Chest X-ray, PA view. Patient: 63 years old, sex F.
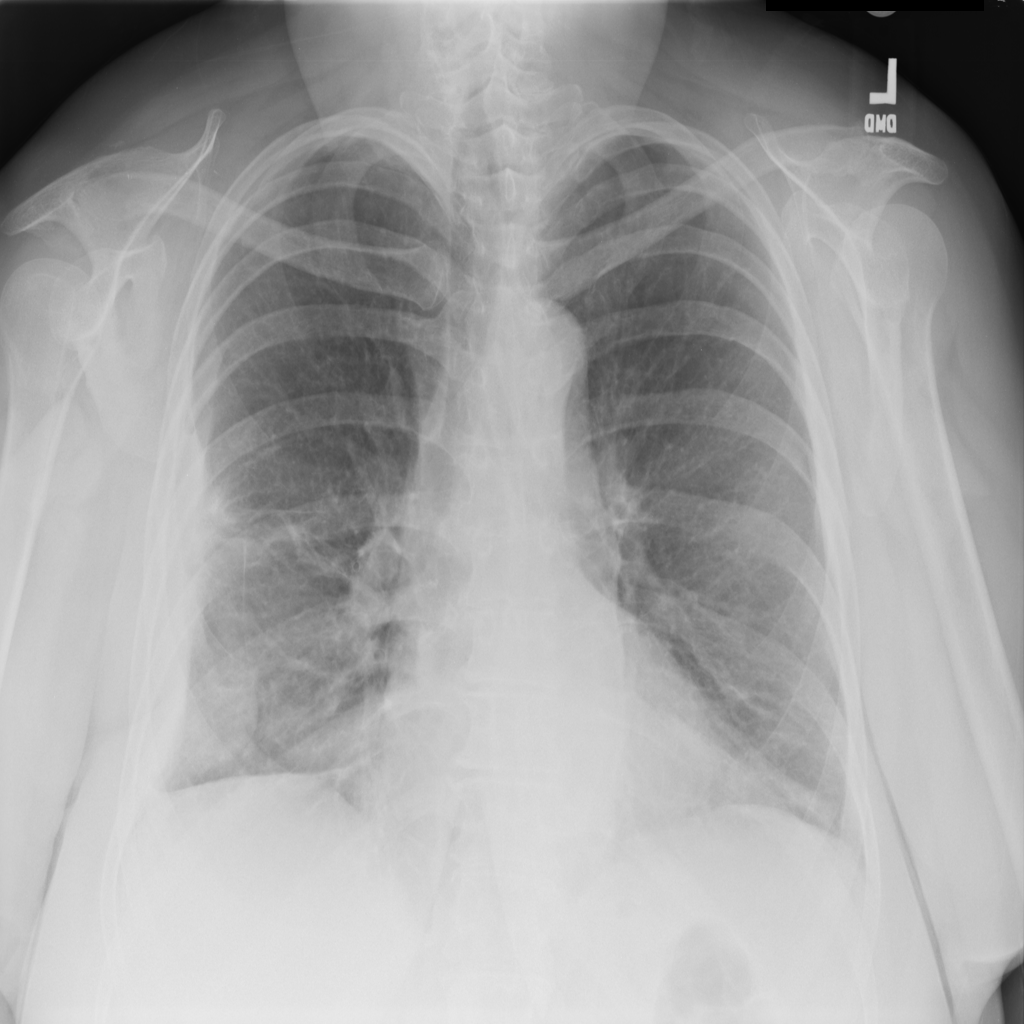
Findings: No Finding